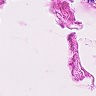
Metastatic tissue present: no